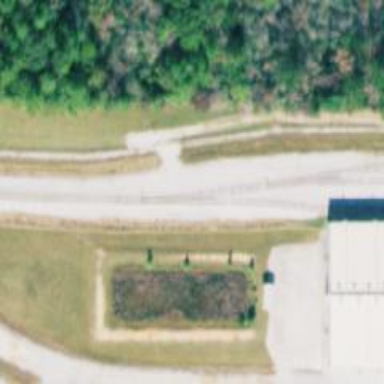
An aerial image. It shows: Rail spur service.